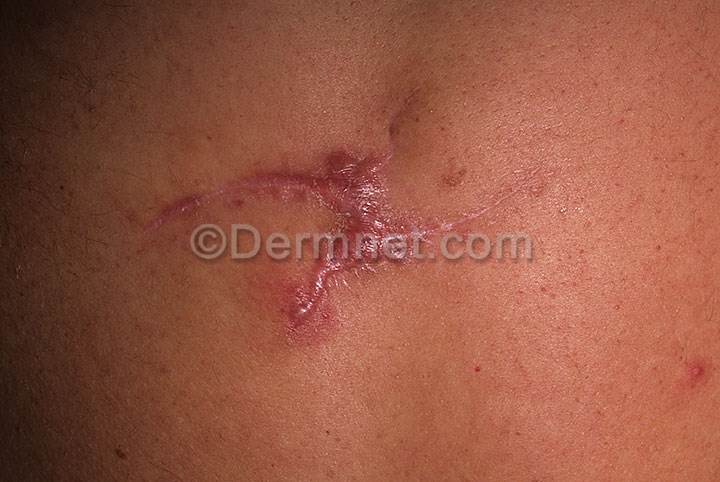
Disease: Seborrheic Keratoses and other Benign Tumors